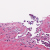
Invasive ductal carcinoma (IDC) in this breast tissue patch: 0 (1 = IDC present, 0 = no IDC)